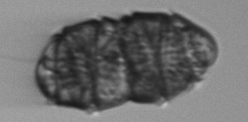
Label: Margalefidinium